Question: I am new at scala. And for start I want to use .
However IDE can't attach sources. Here is how it looks for 'AnyVal':

'Search at internet' can't find any source.
I tried 'Attach sources' and attach unpacked scala archive. It doesn't work either.
Here is sbt configuration:
'''
name := "scalatest-selenium"
version := "1.0"
scalaVersion := "2.11.1"
libraryDependencies ++= Seq(
"net.sourceforge.htmlunit" % "htmlunit" % "2.14",
"org.seleniumhq.selenium" % "selenium-java" % "2.42.2",
"org.scalacheck" % "scalacheck_2.10" % "1.11.4" % "test",
"org.scalatest" % "scalatest_2.11" % "2.2.0" % "test"
)
testOptions in Test += Tests.Argument(TestFrameworks.ScalaTest, "-u", "target/test-reports")
'''
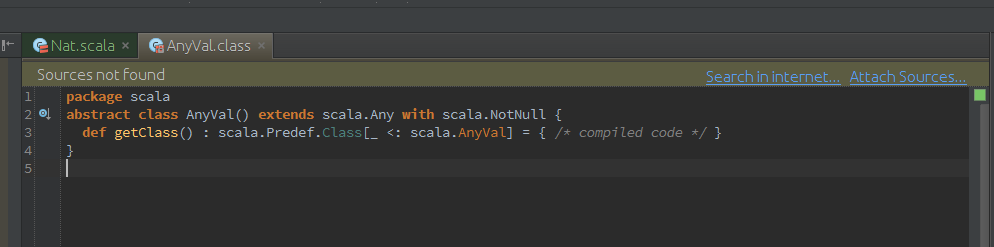
Answer: I get rid of this trouble at the following way:
removed the '.sbt' directory in your .
When you run sbt again, the new folder is created in the correct format and the error goes away.